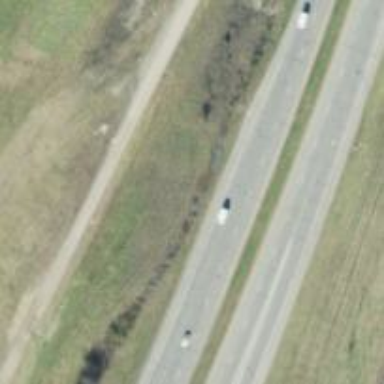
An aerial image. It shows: Trunk highway with expressway features.